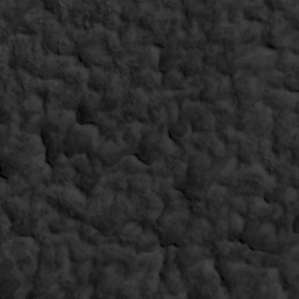
Label: non_frost